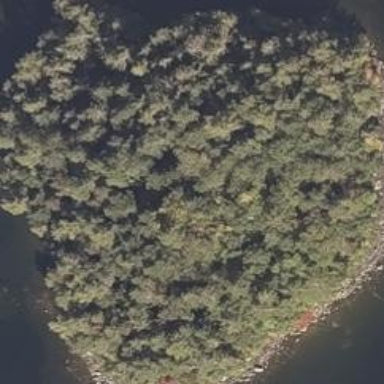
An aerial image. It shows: Islet.